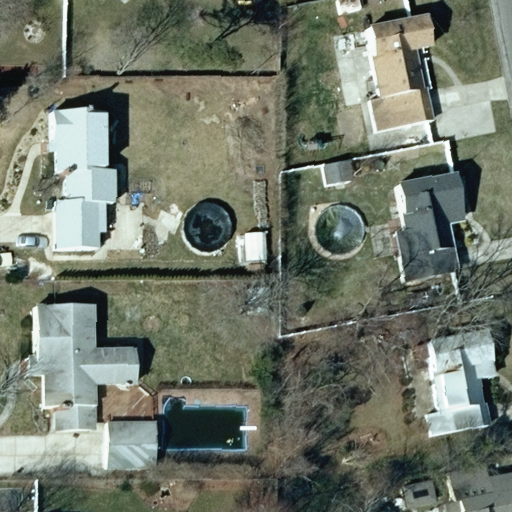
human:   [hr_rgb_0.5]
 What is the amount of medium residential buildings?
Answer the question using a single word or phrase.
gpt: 6

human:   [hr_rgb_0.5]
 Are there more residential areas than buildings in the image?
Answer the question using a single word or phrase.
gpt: no

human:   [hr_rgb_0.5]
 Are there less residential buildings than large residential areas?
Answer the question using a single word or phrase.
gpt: no

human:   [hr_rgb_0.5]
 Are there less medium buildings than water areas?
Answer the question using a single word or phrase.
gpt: no

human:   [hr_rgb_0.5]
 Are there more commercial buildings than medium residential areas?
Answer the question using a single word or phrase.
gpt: no

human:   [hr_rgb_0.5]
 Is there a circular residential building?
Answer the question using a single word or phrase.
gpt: no

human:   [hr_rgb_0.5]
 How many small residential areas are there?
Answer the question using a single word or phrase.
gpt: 0

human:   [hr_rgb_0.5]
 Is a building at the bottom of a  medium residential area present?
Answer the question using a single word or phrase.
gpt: no

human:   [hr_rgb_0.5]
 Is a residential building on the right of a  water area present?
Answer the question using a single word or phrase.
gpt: no

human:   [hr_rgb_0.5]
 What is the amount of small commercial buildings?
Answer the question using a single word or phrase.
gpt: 0

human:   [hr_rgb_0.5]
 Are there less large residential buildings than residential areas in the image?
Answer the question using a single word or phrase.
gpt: yes

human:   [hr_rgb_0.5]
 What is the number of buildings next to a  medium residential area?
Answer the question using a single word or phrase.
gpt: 0

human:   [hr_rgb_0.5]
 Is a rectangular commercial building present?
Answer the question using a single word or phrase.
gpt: no

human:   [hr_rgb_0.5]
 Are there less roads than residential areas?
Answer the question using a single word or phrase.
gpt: yes

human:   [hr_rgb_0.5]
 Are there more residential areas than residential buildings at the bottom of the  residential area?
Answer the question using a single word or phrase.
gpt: no

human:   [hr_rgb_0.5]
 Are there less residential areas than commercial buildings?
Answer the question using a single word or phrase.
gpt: no

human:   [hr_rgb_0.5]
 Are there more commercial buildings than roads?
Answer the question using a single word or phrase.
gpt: no

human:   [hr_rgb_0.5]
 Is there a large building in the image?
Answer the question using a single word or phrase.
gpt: no

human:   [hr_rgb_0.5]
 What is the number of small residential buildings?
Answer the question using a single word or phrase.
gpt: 1

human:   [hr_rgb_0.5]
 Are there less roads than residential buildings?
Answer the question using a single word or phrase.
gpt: yes

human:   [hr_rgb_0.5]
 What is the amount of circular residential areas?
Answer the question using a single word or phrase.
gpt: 0

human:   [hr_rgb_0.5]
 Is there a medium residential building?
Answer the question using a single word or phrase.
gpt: yes

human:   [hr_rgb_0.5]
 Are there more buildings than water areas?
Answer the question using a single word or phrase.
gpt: yes

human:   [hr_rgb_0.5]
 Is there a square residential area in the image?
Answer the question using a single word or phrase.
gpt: no

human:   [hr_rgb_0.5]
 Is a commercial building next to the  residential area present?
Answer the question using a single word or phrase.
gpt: no

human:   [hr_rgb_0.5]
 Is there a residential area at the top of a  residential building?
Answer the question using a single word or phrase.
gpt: yes

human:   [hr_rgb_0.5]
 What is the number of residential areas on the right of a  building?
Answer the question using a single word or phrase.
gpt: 1

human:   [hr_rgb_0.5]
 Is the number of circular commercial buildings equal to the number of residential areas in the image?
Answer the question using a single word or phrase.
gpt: no

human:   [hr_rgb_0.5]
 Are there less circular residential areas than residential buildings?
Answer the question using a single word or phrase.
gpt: yes

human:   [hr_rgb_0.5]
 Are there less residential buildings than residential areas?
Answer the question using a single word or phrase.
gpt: no

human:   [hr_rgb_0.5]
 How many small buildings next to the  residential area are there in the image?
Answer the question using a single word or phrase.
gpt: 4

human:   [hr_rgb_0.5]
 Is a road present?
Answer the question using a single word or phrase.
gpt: no

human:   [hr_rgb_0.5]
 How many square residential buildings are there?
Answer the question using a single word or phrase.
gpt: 0

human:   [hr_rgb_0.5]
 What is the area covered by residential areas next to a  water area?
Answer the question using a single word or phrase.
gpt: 0m2

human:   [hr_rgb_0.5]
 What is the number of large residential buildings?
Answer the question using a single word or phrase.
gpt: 0

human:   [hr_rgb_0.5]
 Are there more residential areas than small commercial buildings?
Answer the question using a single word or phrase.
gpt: yes